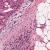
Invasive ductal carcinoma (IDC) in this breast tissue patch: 0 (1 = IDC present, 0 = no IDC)